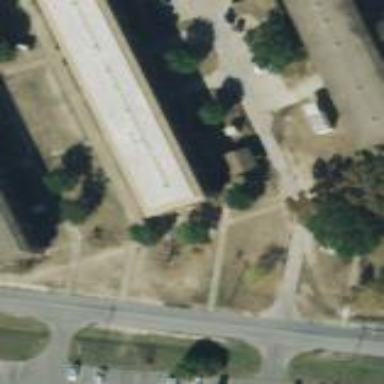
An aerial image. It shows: Military barracks building within military area.